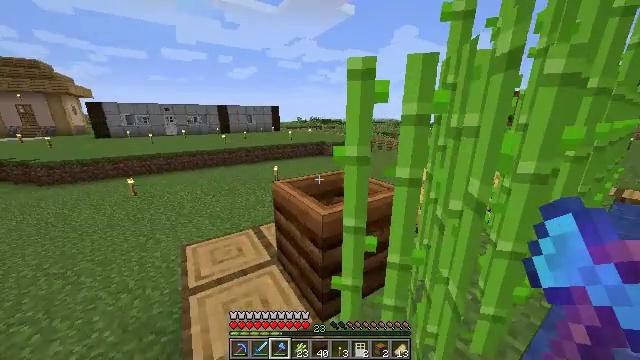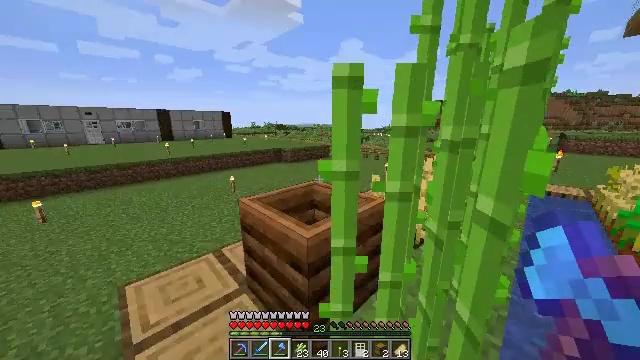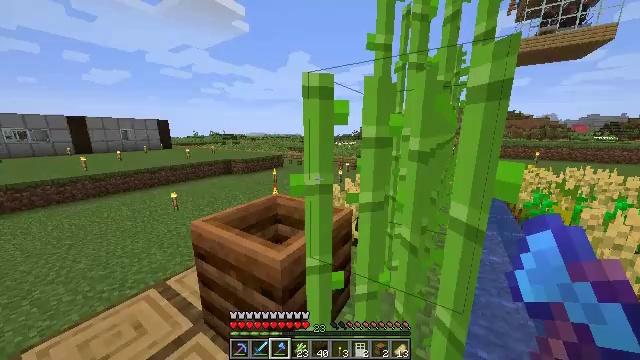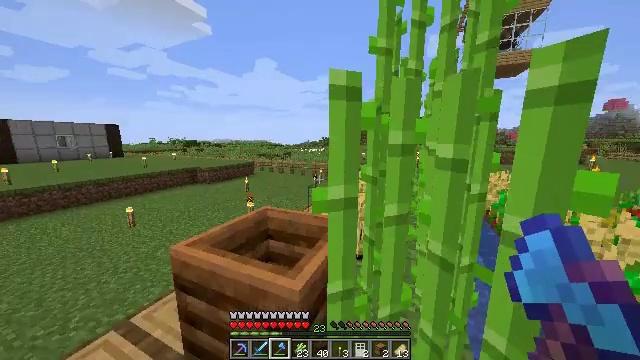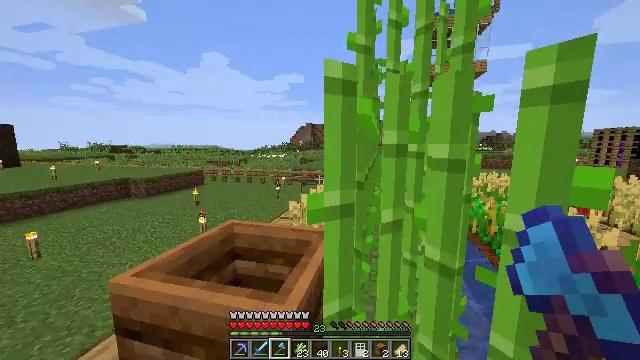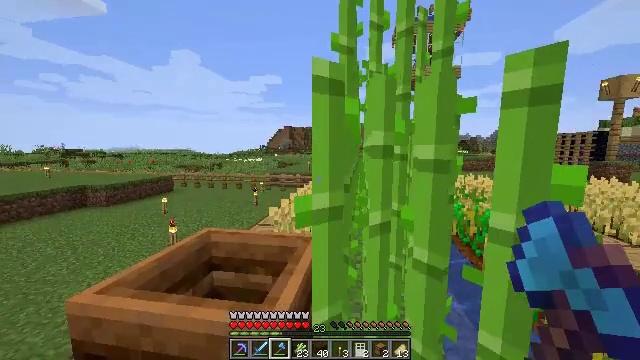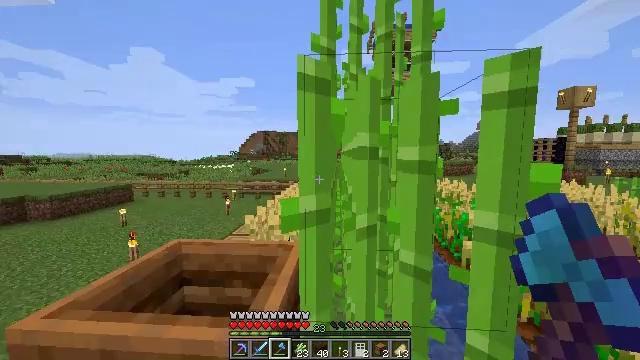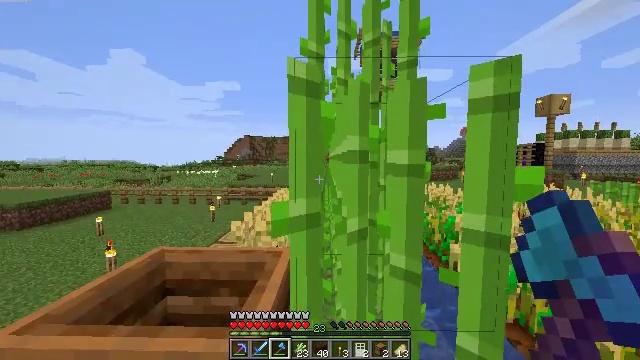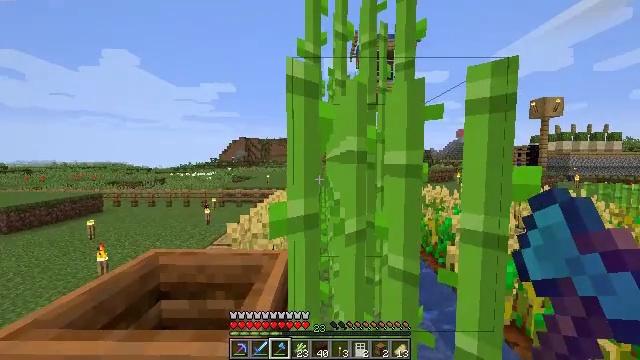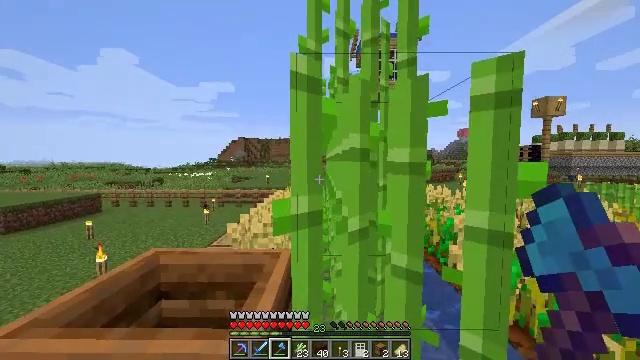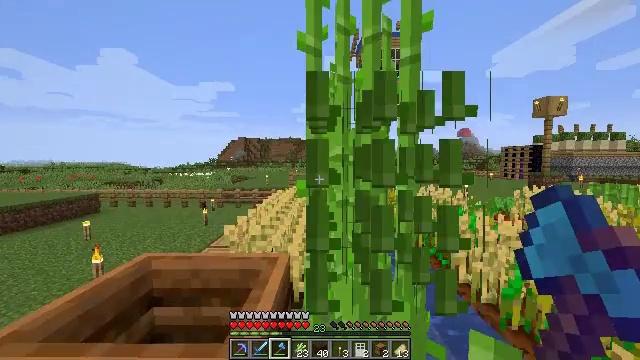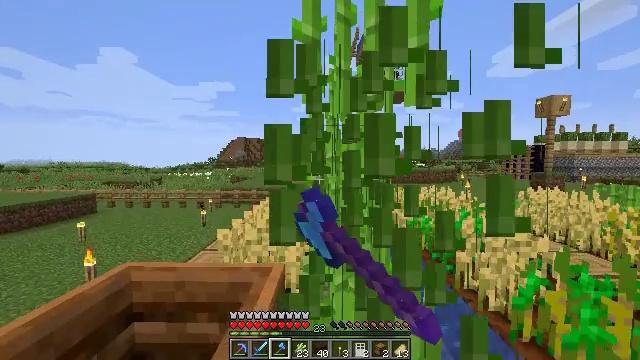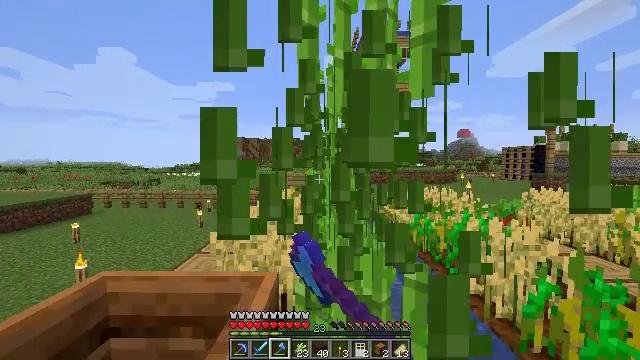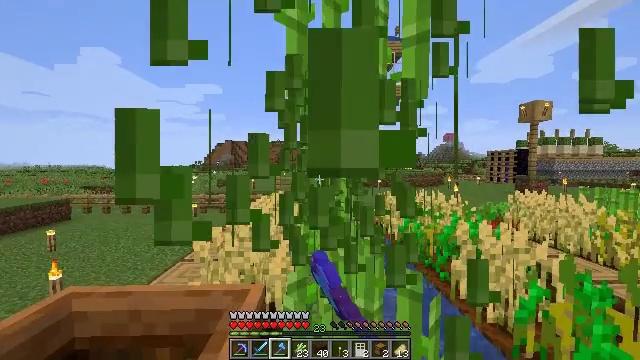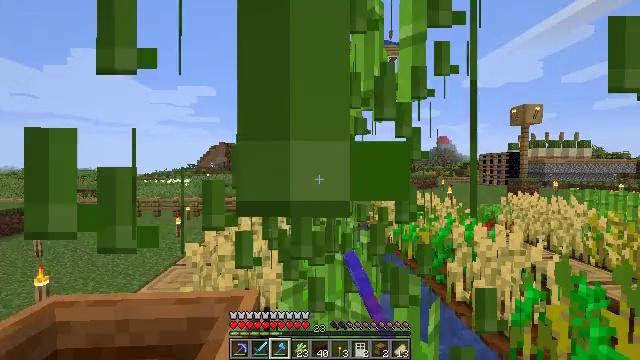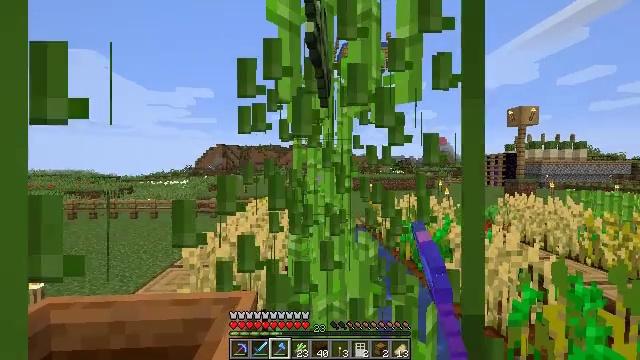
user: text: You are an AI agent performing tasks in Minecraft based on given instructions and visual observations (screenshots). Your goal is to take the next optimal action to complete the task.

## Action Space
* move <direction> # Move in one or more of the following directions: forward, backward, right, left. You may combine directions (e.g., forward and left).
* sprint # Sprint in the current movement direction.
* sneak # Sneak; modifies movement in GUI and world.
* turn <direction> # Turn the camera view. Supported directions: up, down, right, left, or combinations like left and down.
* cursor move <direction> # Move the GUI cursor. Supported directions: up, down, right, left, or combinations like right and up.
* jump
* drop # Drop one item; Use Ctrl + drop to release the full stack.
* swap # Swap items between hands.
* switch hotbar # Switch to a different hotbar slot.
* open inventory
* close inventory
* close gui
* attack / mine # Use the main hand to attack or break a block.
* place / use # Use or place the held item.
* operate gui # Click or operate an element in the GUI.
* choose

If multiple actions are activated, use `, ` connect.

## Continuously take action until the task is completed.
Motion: motion action
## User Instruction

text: Gather sugar cane for crafting.
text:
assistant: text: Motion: move forward and move left, turn right and up
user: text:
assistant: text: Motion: move forward and move left, turn right and up
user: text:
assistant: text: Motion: turn right and up
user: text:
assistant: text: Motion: turn right and up
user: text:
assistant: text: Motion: turn right and up
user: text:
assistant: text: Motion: turn right and up
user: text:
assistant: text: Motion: turn right and up
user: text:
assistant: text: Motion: no_op
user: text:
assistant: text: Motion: no_op
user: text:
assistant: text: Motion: move forward, attack / mine
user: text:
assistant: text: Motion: move forward, attack / mine
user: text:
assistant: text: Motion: move forward, attack / mine
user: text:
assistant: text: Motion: move forward, turn right
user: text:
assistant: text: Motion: move forward, turn right
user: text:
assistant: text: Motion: move forward
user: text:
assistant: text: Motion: move forward
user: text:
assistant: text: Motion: move forward
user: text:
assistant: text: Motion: move forward
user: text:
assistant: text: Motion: move forward
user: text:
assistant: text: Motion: move forward
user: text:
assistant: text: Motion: move forward
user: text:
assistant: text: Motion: move forward
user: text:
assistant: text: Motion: move forward
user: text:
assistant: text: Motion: move forward
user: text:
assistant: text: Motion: move forward, attack / mine
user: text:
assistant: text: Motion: move forward, attack / mine
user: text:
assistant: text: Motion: move forward, turn left, attack / mine
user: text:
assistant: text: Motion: move forward, turn left, attack / mine
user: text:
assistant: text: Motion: move forward
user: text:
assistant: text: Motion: move forward